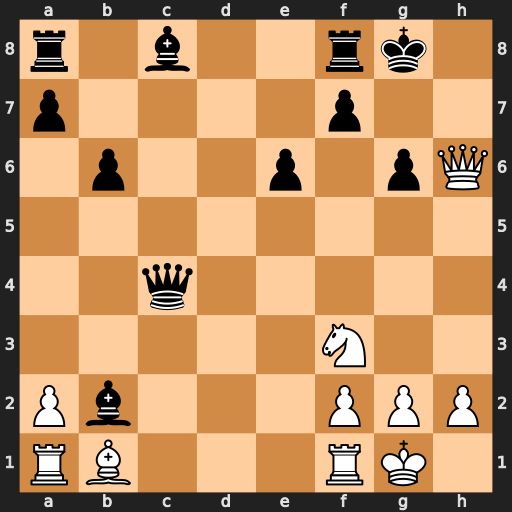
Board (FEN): r1b2rk1/p4p2/1p2p1pQ/8/2q5/5N2/Pb3PPP/RB3RK1
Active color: w
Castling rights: -
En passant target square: -
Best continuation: Ng5 Qh4 Qxh4